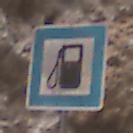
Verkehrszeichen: Tankstelle
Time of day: Midday
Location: Outdoor (Urban)
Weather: PartlyCloudy
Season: NotSpecified
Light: Natural